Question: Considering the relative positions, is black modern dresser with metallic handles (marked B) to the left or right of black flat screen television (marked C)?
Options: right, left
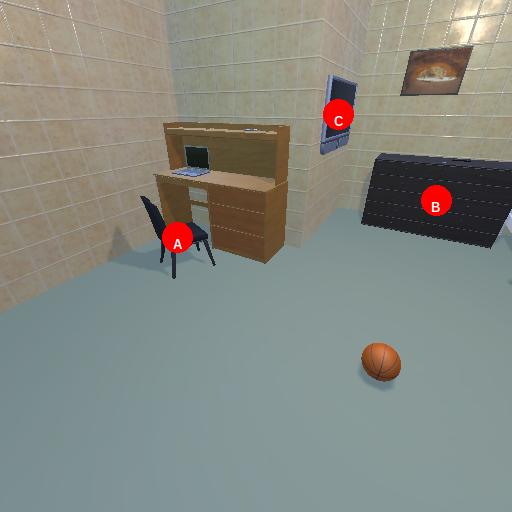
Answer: right